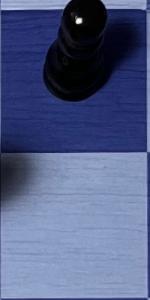
Label: Empty